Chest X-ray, PA view. Patient: 64 years old, sex M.
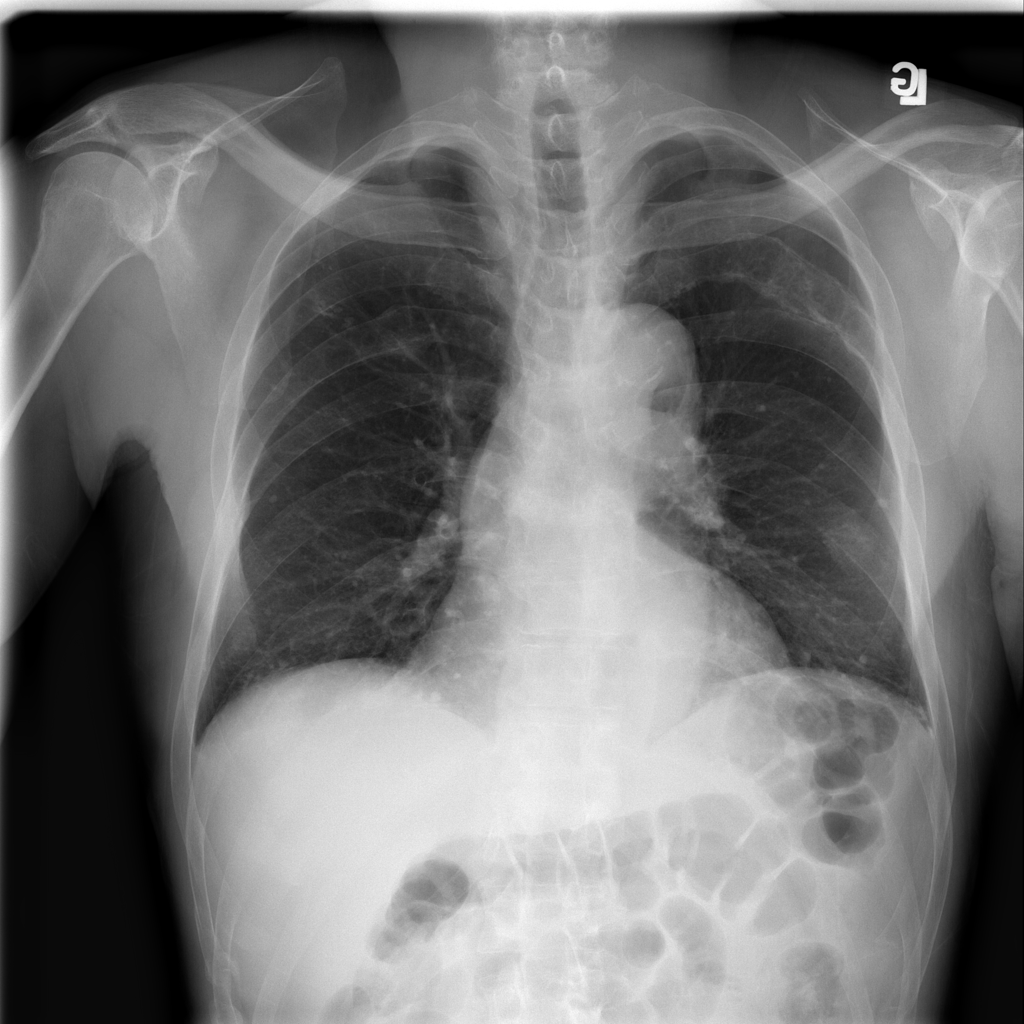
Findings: Nodule